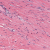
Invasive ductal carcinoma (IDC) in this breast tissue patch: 0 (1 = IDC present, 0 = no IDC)